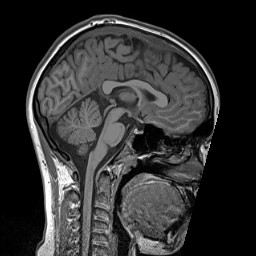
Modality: T1w
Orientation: sagittal
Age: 11
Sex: male
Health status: ill